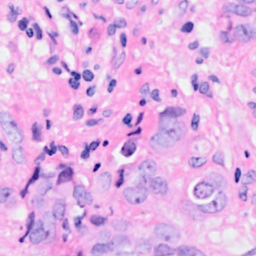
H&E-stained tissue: Breast